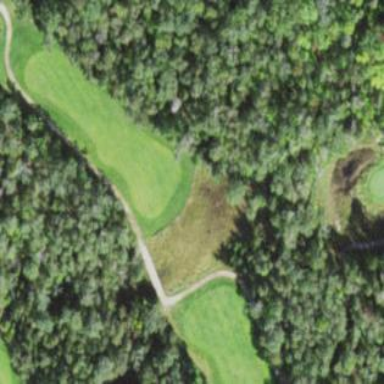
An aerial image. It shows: Water hazard on golf course. The hazard is natural water feature.